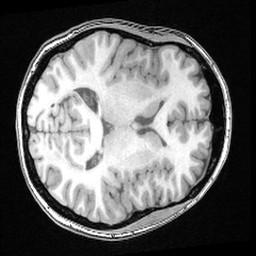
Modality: T1w
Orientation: axial
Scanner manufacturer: ge
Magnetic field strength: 3 T
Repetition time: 0.008572 s
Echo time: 0.003384 s